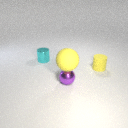
small purple metal sphere to the right of small cyan metal cylinder